Question: I use to display this string in textBrowser.
'''
CC0wqqqqqqqqqqqqwqwm0QCYYXYUYcjtnvn(lii;!Iff/fczc|1~,i-?uX)txft?_\/1r/fU0mwwwwwwwwwwwwwwwwwwwwwwwwww
'''
It will automatically wrap the line in the middle

I try to use repr(), but it doesn't work.
The code.
'''
from PyQt5.QtWidgets import QApplication, QDialog
from PyQt5 import QtCore, QtWidgets
import sys
class Ui_Dialog(object):
def setupUi(self, Dialog):
Dialog.setObjectName("Dialog")
Dialog.resize(640, 720)
self.textBrowser = QtWidgets.QTextBrowser(Dialog)
self.textBrowser.setGeometry(QtCore.QRect(45, 85, 550, 550))
self.textBrowser.setObjectName("textBrowser")
class Dlg(QDialog, Ui_Dialog):
def __init__(self, parent=None):
super(Dlg, self).__init__(parent)
self.setupUi(self)
if __name__ == "__main__":
app = QApplication(sys.argv)
dlg = Dlg()
dlg.show()
s = "CC0wqqqqqqqqqqqqwqwm0QCYYXYUYcjtnvn(lii;!Iff/fczc|1~,i-?uX)txft?_\/1r/fU0mwwwwwwwwwwwwwwwwwwwwwwwwww"
dlg.textBrowser.append(s)
sys.exit(app.exec_())
'''
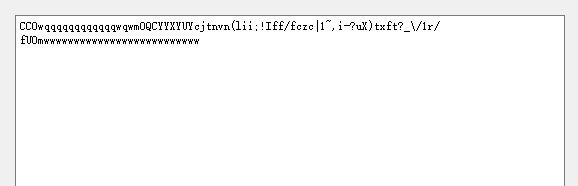
Answer: added 'self.textBrowser.setLineWrapMode(QtWidgets.QTextBrowser.NoWrap)'
if you change geometry (i.e. self.textBrowser.setGeometry(QtCore.QRect(45, 85, 850, 550)) everything will be on one line, think is the way the class Wraps automatically text
'''
from PyQt5.QtWidgets import QApplication, QDialog
from PyQt5 import QtCore, QtWidgets
import sys
class Ui_Dialog(object):
def setupUi(self, Dialog):
Dialog.setObjectName("Dialog")
Dialog.resize(640, 720)
self.textBrowser = QtWidgets.QTextBrowser(Dialog)
self.textBrowser.setGeometry(QtCore.QRect(45, 85, 550, 550))
self.textBrowser.setObjectName("textBrowser")
self.textBrowser.setLineWrapMode(QtWidgets.QTextBrowser.NoWrap) ######### added this
class Dlg(QDialog, Ui_Dialog):
def __init__(self, parent=None):
super(Dlg, self).__init__(parent)
self.setupUi(self)
if __name__ == "__main__":
app = QApplication(sys.argv)
dlg = Dlg()
dlg.show()
s = "CC0wqqqqqqqqqqqqwqwm0QCYYXYUYcjtnvn(lii;!Iff/fczc|1~,i-?uX)txft?_\/1r/fU0mwwwwwwwwwwwwwwwwwwwwwwwwww"
dlg.textBrowser.setText(s)
sys.exit(app.exec_())
'''